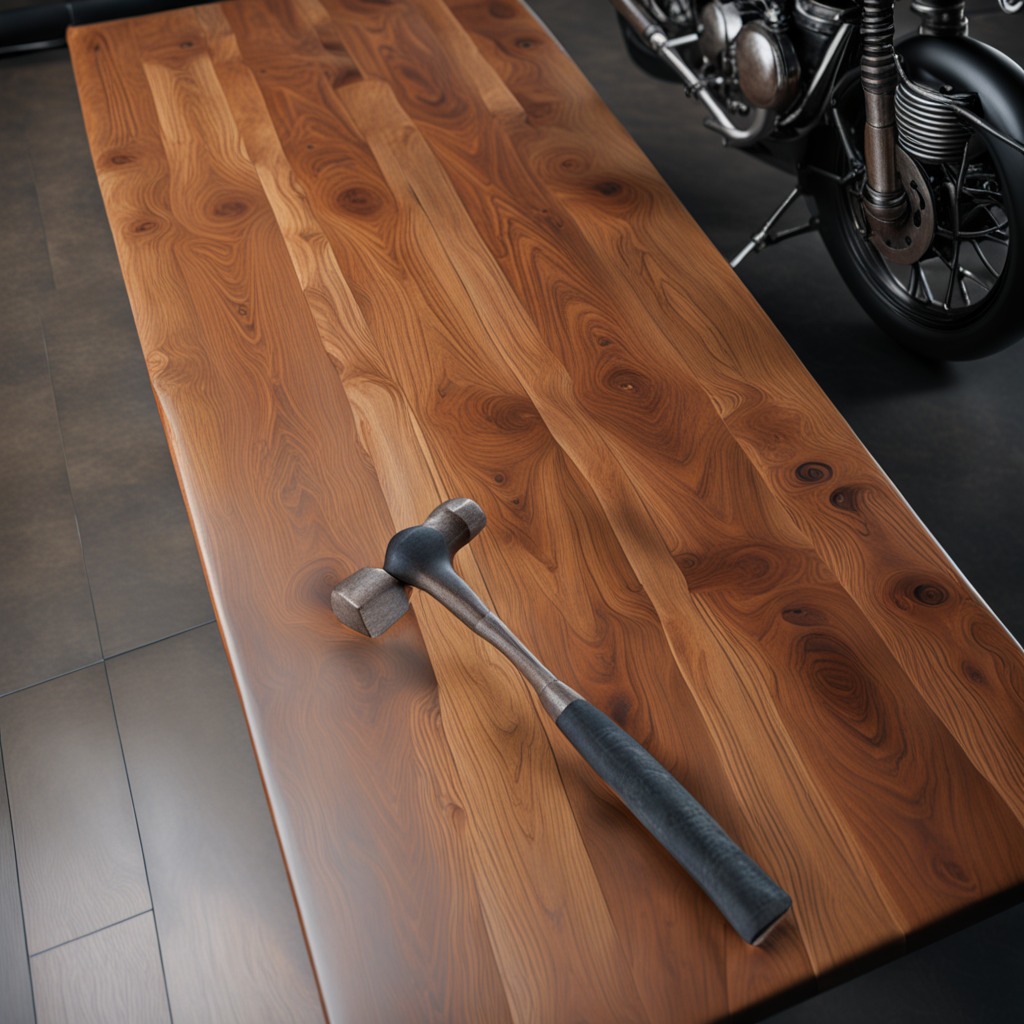
A hammer lies on the oil-spilled wooden table in a vintage motorcycle garage.